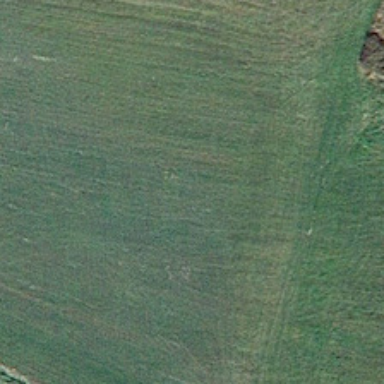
Here is a path on the prairie with a piece of bareland .